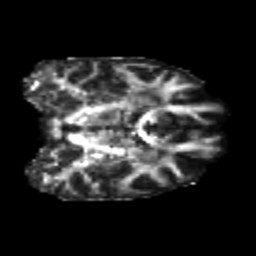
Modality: FA
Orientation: coronal
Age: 23
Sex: female
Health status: healthy
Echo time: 0.074 s